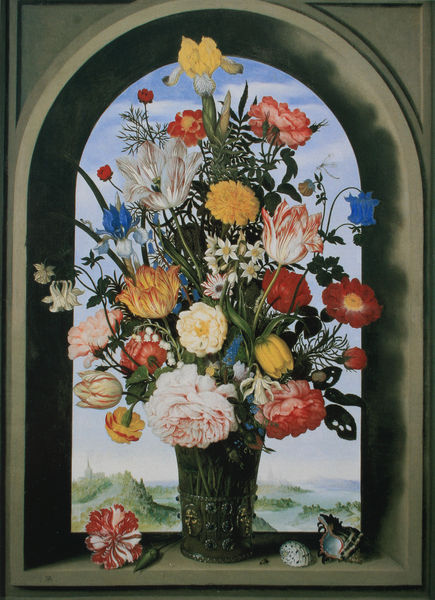
Titel: Blumenvase in einer Nische
Künstler: Ambrosius Bosschaert
Standort: Den Haag
Institution: Königliches Gemäldekabinett Mauritshuis
Schlagwörter: blumen, ausblick, rose, arch, blue, red, white, window, black, gold, green, grey, mixed media, painting, yellow, flowers, picture, pink, fern, vase, tulpe, burg, nelke, flower, cloud, clouds, sky, building, hill, hills, lake, landscape, mountain, nature, ocean, orange, sea, water, sun, tower, muschel, river, view, castle, color, outline, bouquet, glass, violet, roses, still life, valley, leaves, arc, design, fensterbogen, colorful, floral, buquet, beautiful, leaf, sunset, dahlie, sunrise, seashell, shell, shells, iris, mural, arrangement, base, lily, stem, pretty, daisy, greenery, curve, poppy, chrysanthemum, windowsill, peony, blooms, tulips, bloom, paiting, daisies, petals, lilly, stems, vignette, tulip, carnation, indigo, sill, cheerful, pepper, chryanthemum, 아치형 창문 가운데에 꽃다발을 꽂은 화병이 있다., 꽃의 종류는 장미, 튤립 빨간꽃, 노란 꽃 등 다양하다., 창틀에 꽃이 한송이 떨어져있고 조개와 소라가 하나씩 있다., peonys, marigold, tiger lily, heda